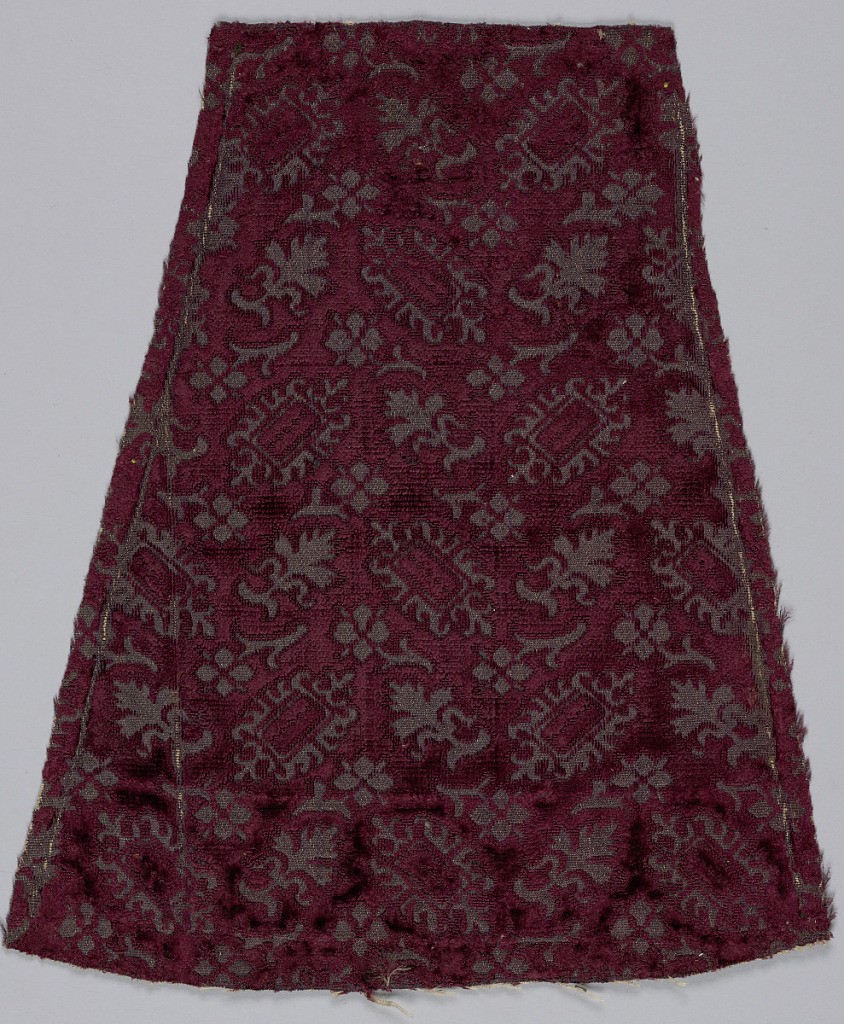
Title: Fragment
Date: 17th century
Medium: silk Technique: cut and uncut supplementary warp pile in a five-harness satin foundation (ciselé voided velvet)
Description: Rows of diagonally placed motifs in maroon on a purple voided ground. One motif is a foliate rectangle, the other is a leaf. The diagonals are reversed from row to row. The interspaces are filled with tiny rosettes.